Question: I have a table in my Database which has unused space of about 55GB. How do I reduce this unused space?
1. I have rebuilt the Indexes, this helped me a lot this reduced the unused space from 110GB to 55GB.
2. By running DBCC SHOWCONTIG I found that my table's average page density is 99% (which is in a way good,but it did not help me to reduce the unused space)
3. I have changed the fill factor and rebuild the index again (this time rebuilding the index after changing fill factor to 100 did not reflect any desired outcome)
4. I tried DBCC CLEANTABLE (DBNAME,"Tablename"), I could not reduce the unused space
5. I have not tried shrinking of DB, I want to reduce the unused space without shrinking the DB.

Desired Output: I want to reduce the Total space so that the Unused space is reduced.
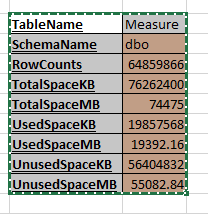
Answer: Solution:
'''
ALTER INDEX ALL ON MyTable REBUILD WITH (FILLFACTOR = 100);
'''